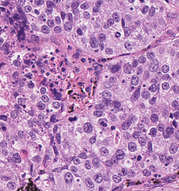
Tumor epithelial tissue: yes
Tumor-associated stroma tissue: yes
Normal tissue: no